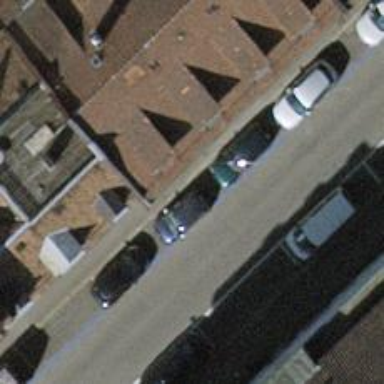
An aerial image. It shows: Parking lane designated for parking.